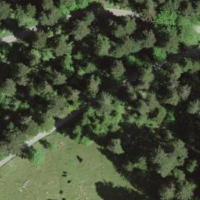
EUNIS habitat code: 44
Species observed at this site:
Petasites albus